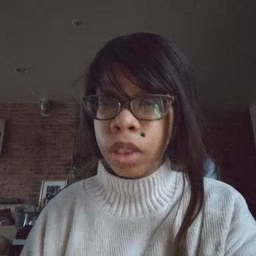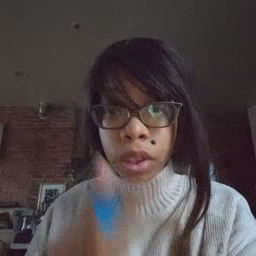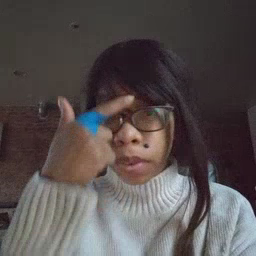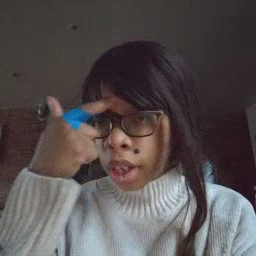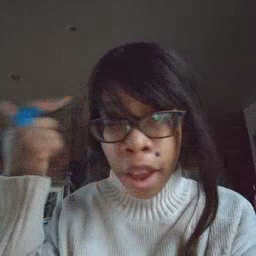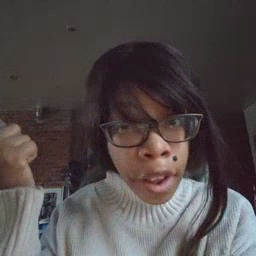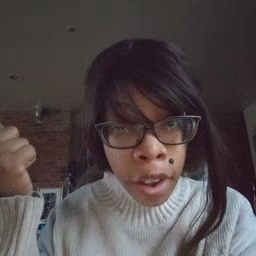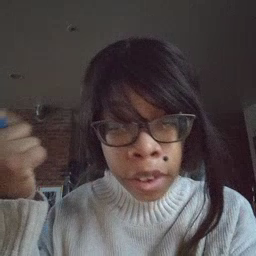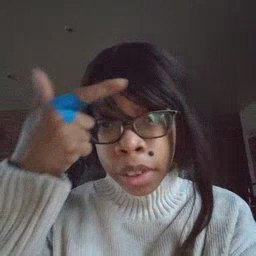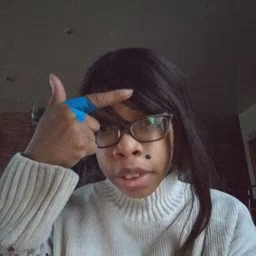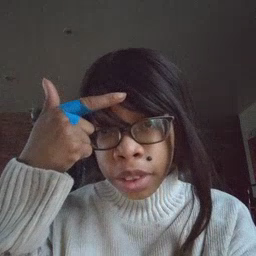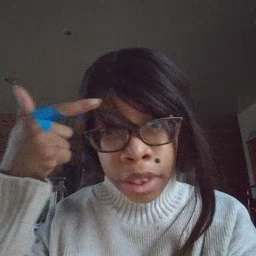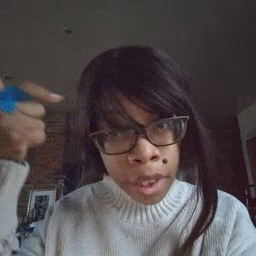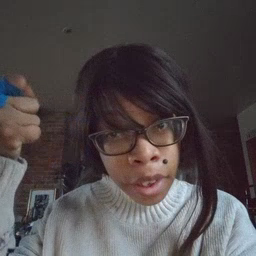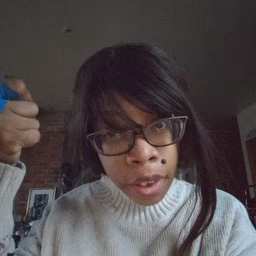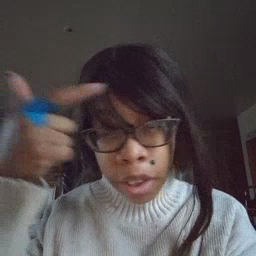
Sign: because